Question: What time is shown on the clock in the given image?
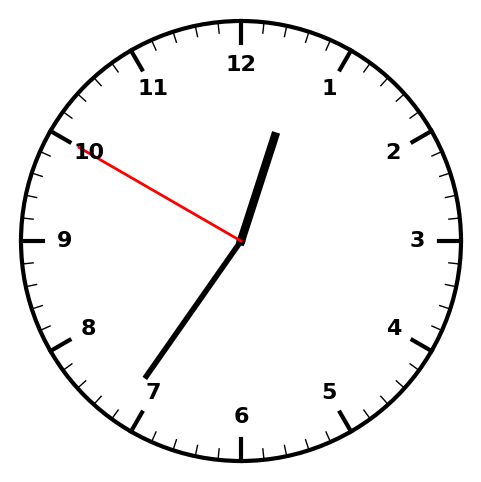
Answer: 12:35:50